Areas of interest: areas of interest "Long-distance Bus Station"
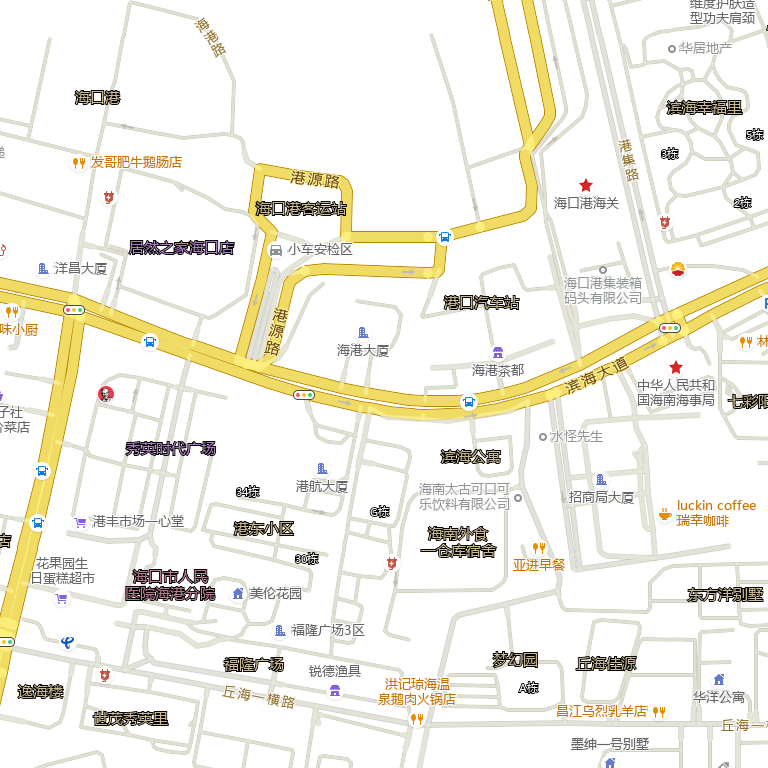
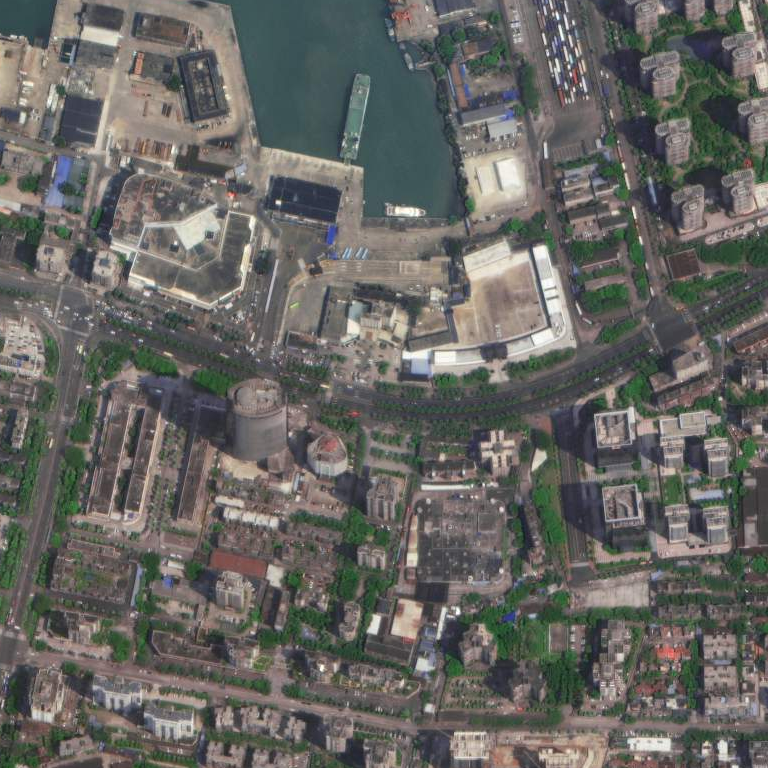